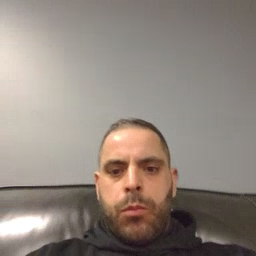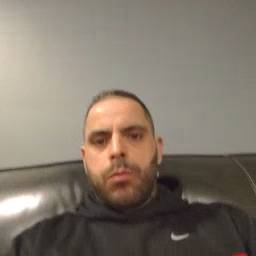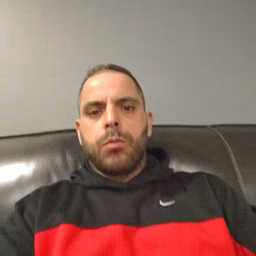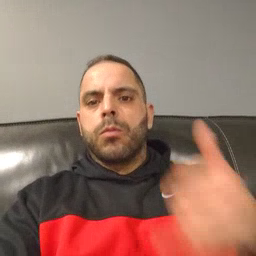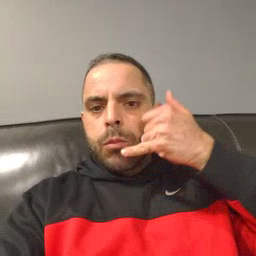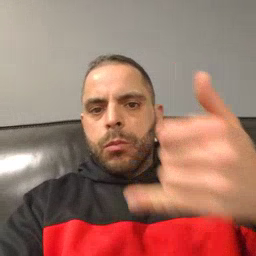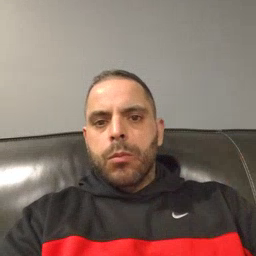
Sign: callonphone